Question: I'm taking a course on pattern designs in software engineering and here I'm trying to understand the good and the bad way of design relating to "coupling" and "cohesion". I couldn't understand the concept described in the following image.

The example of code shown in the image is ambiguous to me, so I can't quite clearly get what exactly "Ask, don't tell!" approach mean! Could you please get anything outta the image? If yes, please explain!
Thanks
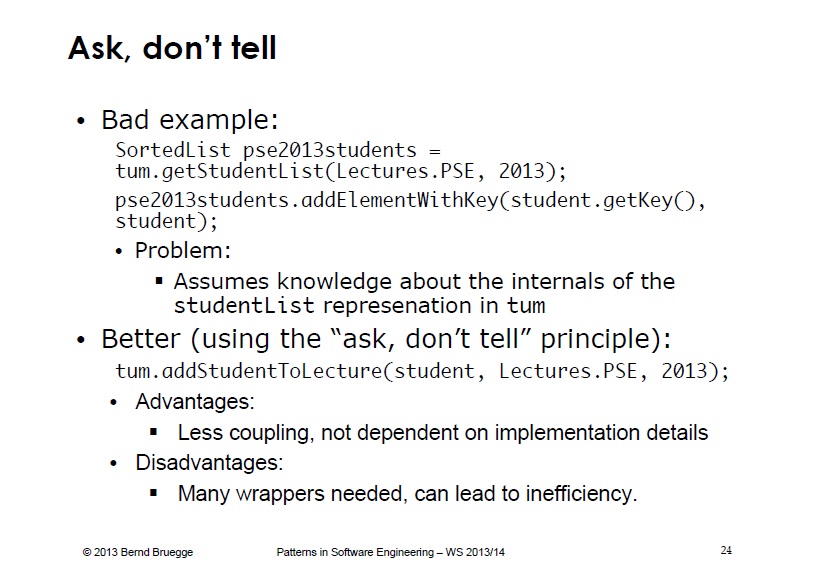
Answer: With the first implementation the client code of the class is highly coupled to the implementation because the fact that the student list is implemented with a 'SortedList' of some kind is leaked. Once the class is used from hundreds of other places, changing its internal implementation from 'SortedList' to something else becomes hard or impossible. The second implementation keeps the implementation details hidden, leading to looser coupling.
I believe this principle is better known as <URL>. I have never heard of it being described as "ask don't tell."